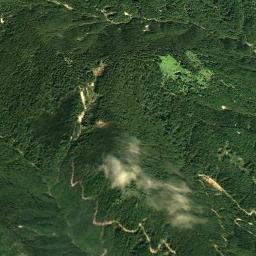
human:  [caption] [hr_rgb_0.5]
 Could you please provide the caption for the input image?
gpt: Many trees are on the mountain and the mountain scenery especially beautiful .

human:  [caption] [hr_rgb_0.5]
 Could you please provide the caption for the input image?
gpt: The mountain is full of green plants with lines of bare land .

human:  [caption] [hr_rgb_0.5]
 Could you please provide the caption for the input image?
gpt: There are many terraces on this mountain, And a white path crosses through the mountains .

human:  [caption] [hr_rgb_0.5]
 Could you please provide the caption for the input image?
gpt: The folded mountain is covered with dense vegetation and the mountains seem very dense from high altitude .

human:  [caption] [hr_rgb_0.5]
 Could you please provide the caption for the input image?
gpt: There are several rivers on the green mountain full of trees .